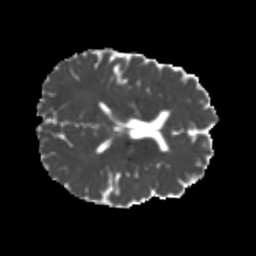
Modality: MD
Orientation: axial
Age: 24
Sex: male
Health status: healthy
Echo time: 0.074 s